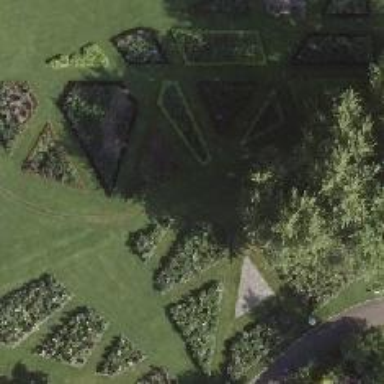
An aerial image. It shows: Flowerbed that is used for landscaping or gardening purposes.